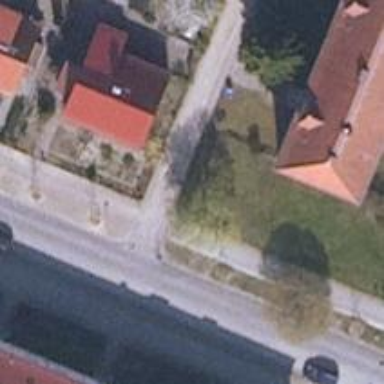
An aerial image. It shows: Living street.